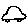
Label: car